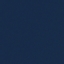
Land use / land cover: SeaLake